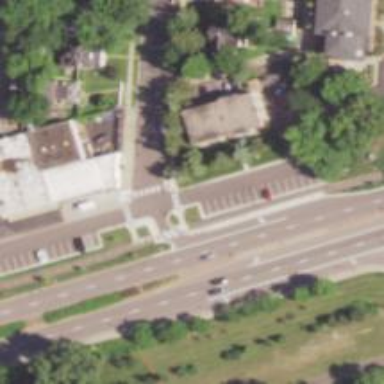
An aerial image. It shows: Crossing on the cycleway.